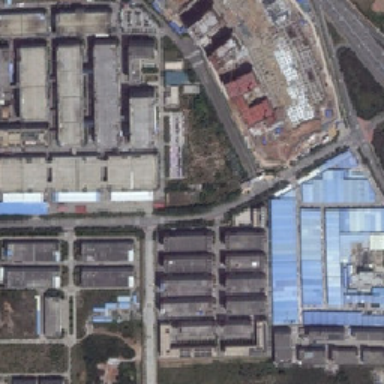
There is a viaduct near the factory .